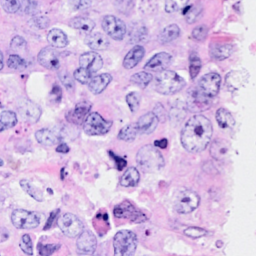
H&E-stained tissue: Breast